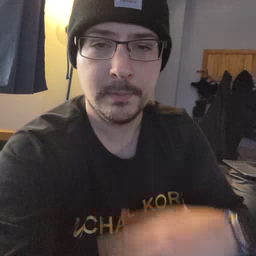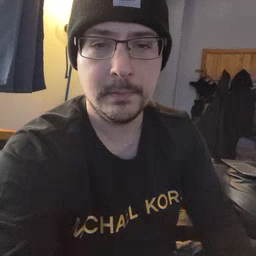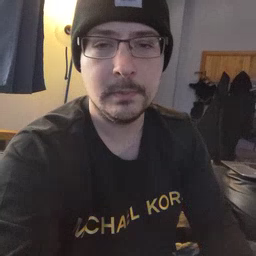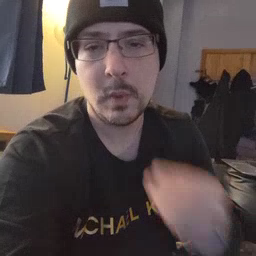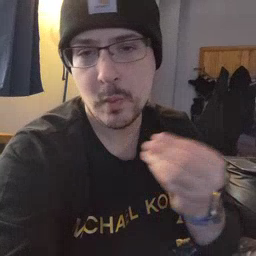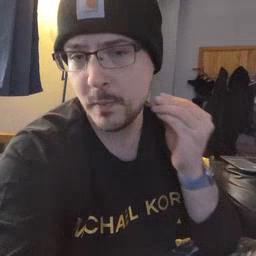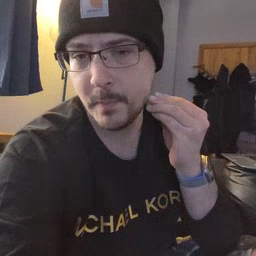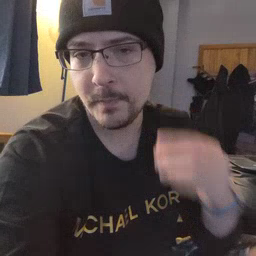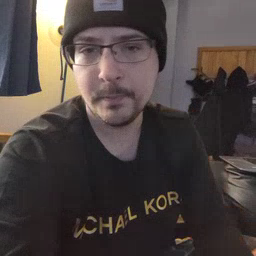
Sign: home